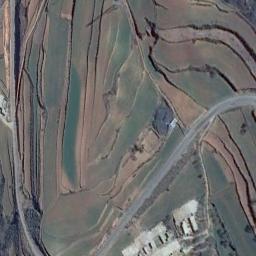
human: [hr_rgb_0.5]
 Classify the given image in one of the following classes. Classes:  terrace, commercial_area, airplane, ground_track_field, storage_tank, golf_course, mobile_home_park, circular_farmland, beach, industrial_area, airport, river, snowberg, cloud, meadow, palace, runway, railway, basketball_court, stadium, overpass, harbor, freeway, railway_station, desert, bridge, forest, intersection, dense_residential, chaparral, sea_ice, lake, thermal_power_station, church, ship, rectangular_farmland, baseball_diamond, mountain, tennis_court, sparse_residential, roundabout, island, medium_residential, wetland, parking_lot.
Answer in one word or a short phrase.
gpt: terrace